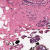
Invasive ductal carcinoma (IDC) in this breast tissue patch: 0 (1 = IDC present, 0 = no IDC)